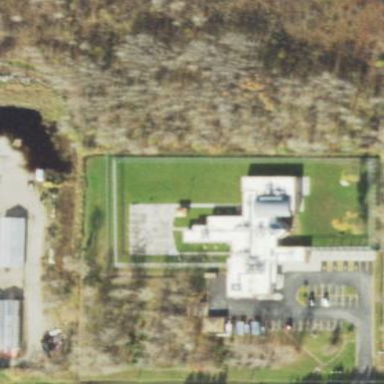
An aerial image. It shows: Community centre building.